Chest X-ray. View position: PA
Patient age: 17
Patient sex: M
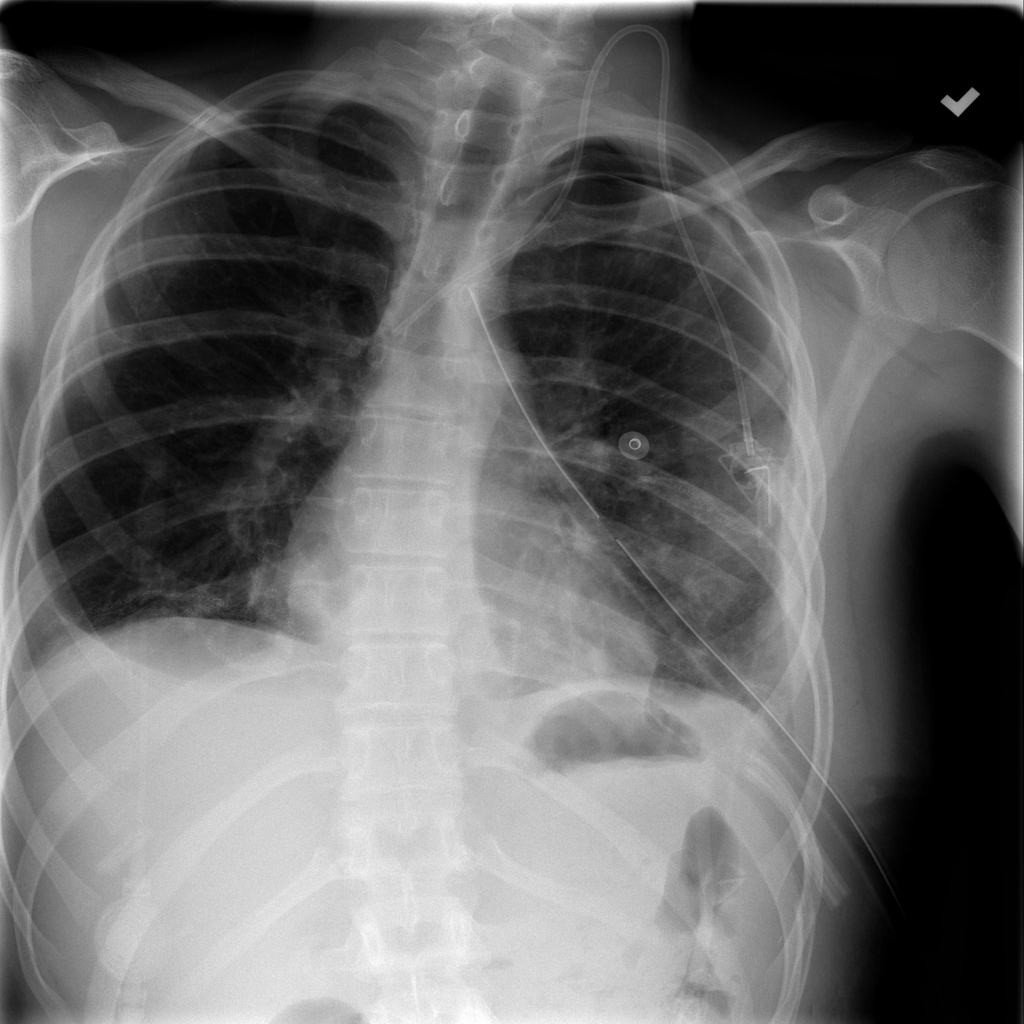
Finding: Pneumothorax